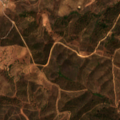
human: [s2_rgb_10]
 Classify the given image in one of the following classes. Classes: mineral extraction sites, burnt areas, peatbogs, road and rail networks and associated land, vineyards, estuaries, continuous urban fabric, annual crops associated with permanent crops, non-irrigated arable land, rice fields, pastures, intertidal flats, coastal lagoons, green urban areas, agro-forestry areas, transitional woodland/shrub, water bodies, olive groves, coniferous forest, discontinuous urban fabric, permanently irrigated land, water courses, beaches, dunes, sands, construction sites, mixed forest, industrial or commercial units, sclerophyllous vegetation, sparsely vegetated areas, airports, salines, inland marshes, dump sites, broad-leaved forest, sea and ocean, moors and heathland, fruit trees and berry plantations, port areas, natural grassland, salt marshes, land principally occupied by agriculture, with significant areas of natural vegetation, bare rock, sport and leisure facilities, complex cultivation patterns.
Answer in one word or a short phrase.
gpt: agro-forestry areas, broad-leaved forest, transitional woodland/shrub